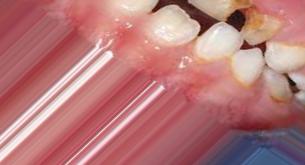
Condition: Caries